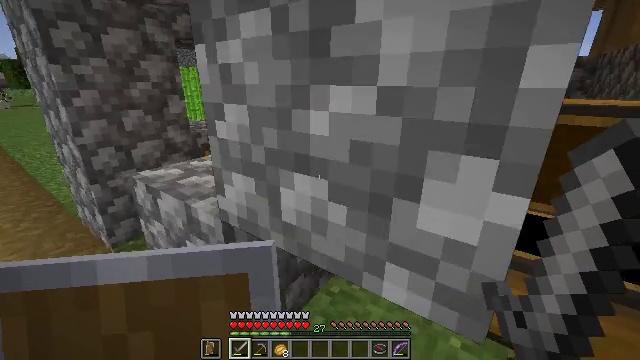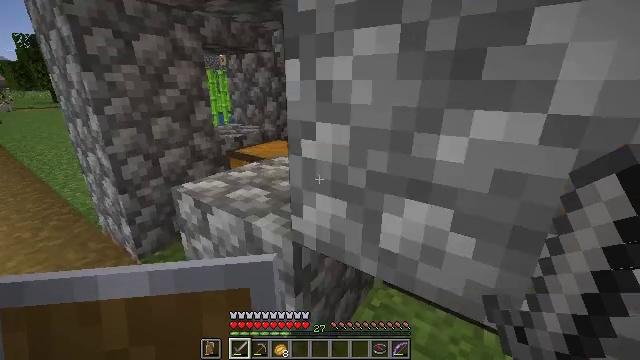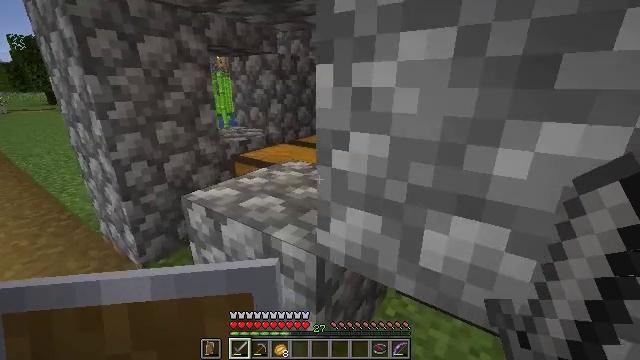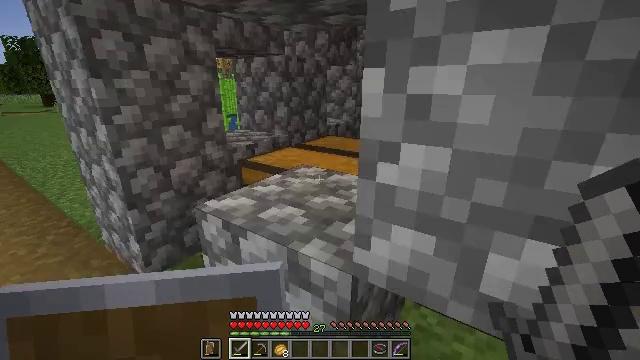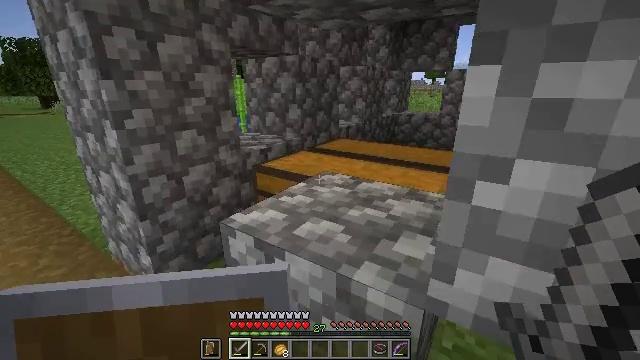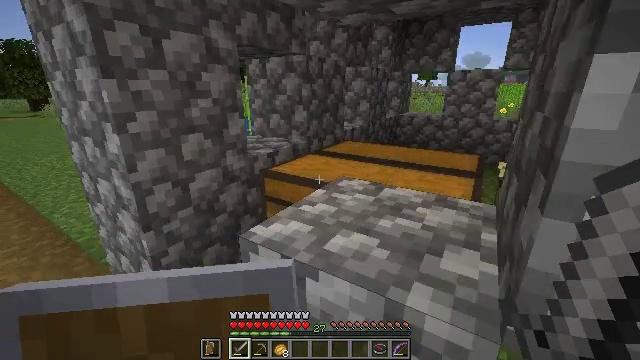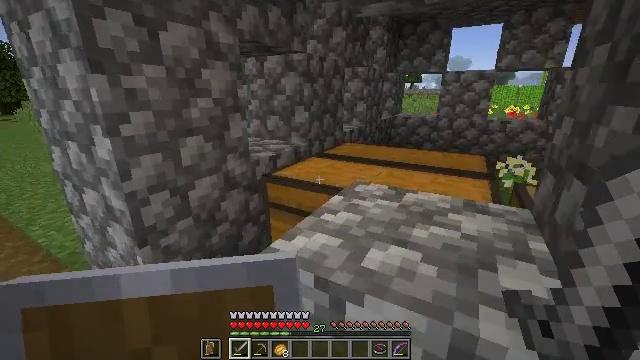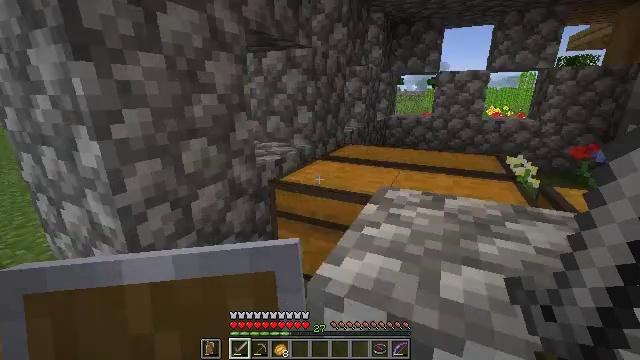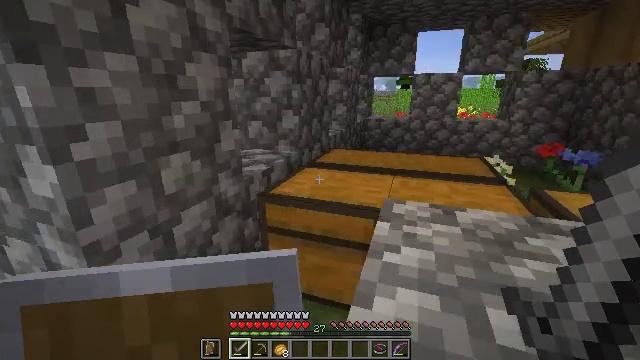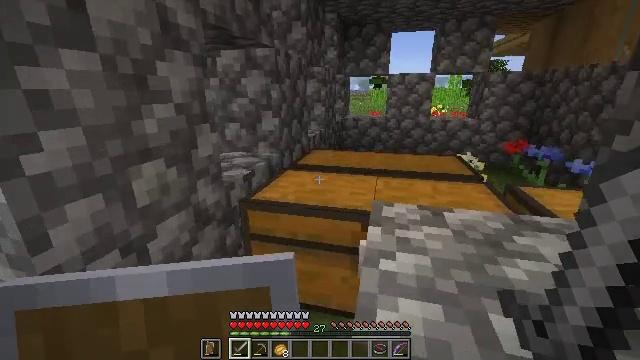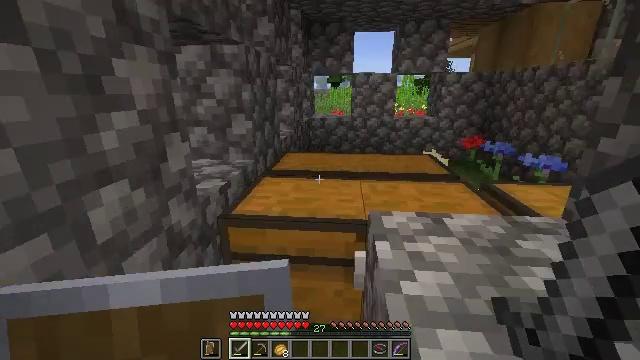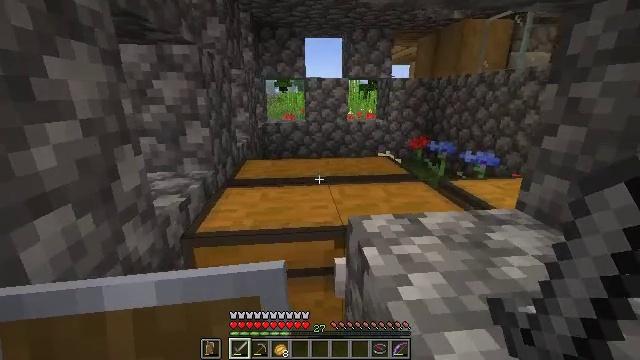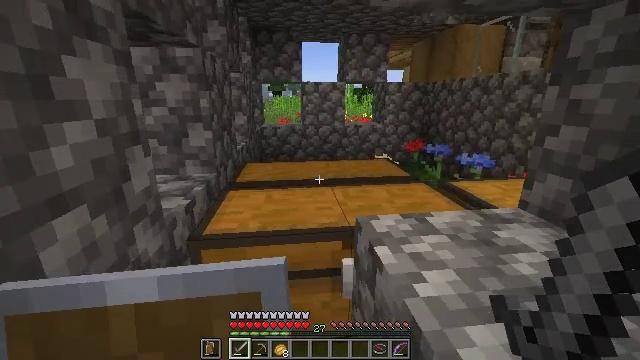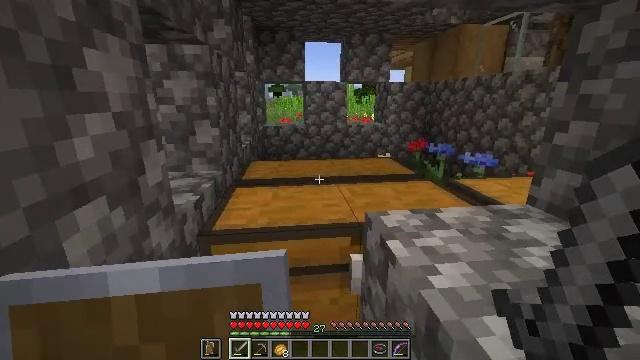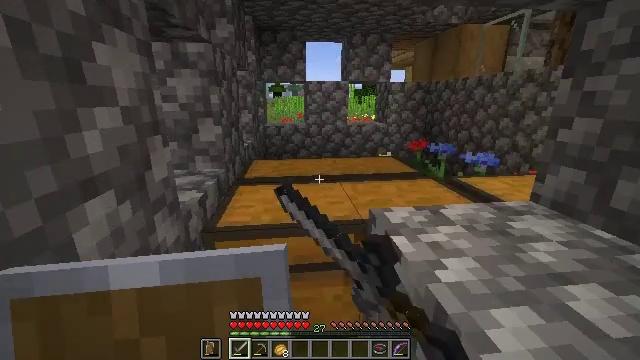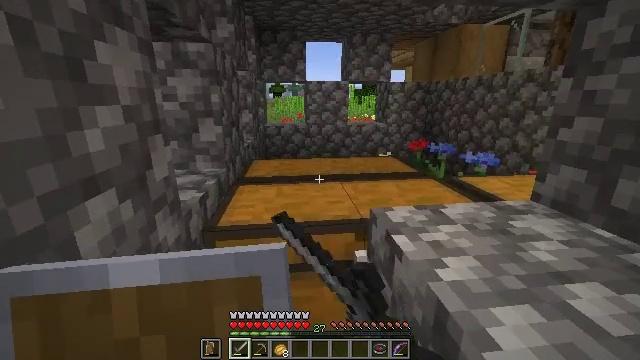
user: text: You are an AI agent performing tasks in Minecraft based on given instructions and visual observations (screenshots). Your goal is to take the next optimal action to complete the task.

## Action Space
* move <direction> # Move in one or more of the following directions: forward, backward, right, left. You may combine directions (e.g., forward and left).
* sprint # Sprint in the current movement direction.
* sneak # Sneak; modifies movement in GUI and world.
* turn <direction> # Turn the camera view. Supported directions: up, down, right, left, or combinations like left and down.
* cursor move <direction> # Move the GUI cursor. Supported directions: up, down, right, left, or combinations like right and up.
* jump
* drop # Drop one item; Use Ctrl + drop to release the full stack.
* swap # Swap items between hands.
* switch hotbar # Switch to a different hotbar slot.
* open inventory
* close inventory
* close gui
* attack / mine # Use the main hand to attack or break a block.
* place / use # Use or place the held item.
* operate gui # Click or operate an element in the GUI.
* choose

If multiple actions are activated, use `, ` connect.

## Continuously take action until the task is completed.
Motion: motion action
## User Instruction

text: Retrieve the white bed for later use.
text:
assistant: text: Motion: move forward and move left
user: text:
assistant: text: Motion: move forward and move left
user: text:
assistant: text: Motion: move forward and move left
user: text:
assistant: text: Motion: move forward and move left
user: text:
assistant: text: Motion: move forward and move left, turn right
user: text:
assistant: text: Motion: move forward and move left, turn right
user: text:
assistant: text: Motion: move forward and move left, turn right
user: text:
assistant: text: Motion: move forward and move left, turn right
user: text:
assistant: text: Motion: move forward and move left, turn right
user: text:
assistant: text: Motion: move forward and move left, turn right
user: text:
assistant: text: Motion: move forward, turn right
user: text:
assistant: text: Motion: turn right
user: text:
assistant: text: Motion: use / place
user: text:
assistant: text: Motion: use / place
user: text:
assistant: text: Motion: use / place
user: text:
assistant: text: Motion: no_op
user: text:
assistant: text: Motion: no_op
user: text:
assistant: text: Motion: open gui
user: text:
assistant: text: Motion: no_op
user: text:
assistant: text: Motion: no_op
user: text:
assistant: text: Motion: no_op
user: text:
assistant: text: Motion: no_op
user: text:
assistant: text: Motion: no_op
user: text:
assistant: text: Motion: no_op
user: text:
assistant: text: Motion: no_op
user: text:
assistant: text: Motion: no_op
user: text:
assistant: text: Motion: turn up, close gui
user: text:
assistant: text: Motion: turn up, open inventory
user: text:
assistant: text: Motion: move forward, open inventory
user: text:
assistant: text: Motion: move forward